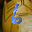
Label: 6